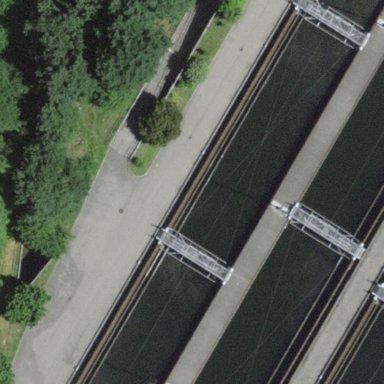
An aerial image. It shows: Image of wastewater.